Question: i work with cloudera live vm, there i have a hadoop and spral standalone cluster.
now i want submit my jobs with spark submit and flink run scripts. this works, too. but my apps can find the path to input and outputs files in the hdfs.
i set the path like: hdfs://127.0.0.1:50010/user/cloudera/outputs
the information from the port i get from this:

how to set the path for the hdfs in java??
best regards,
paul
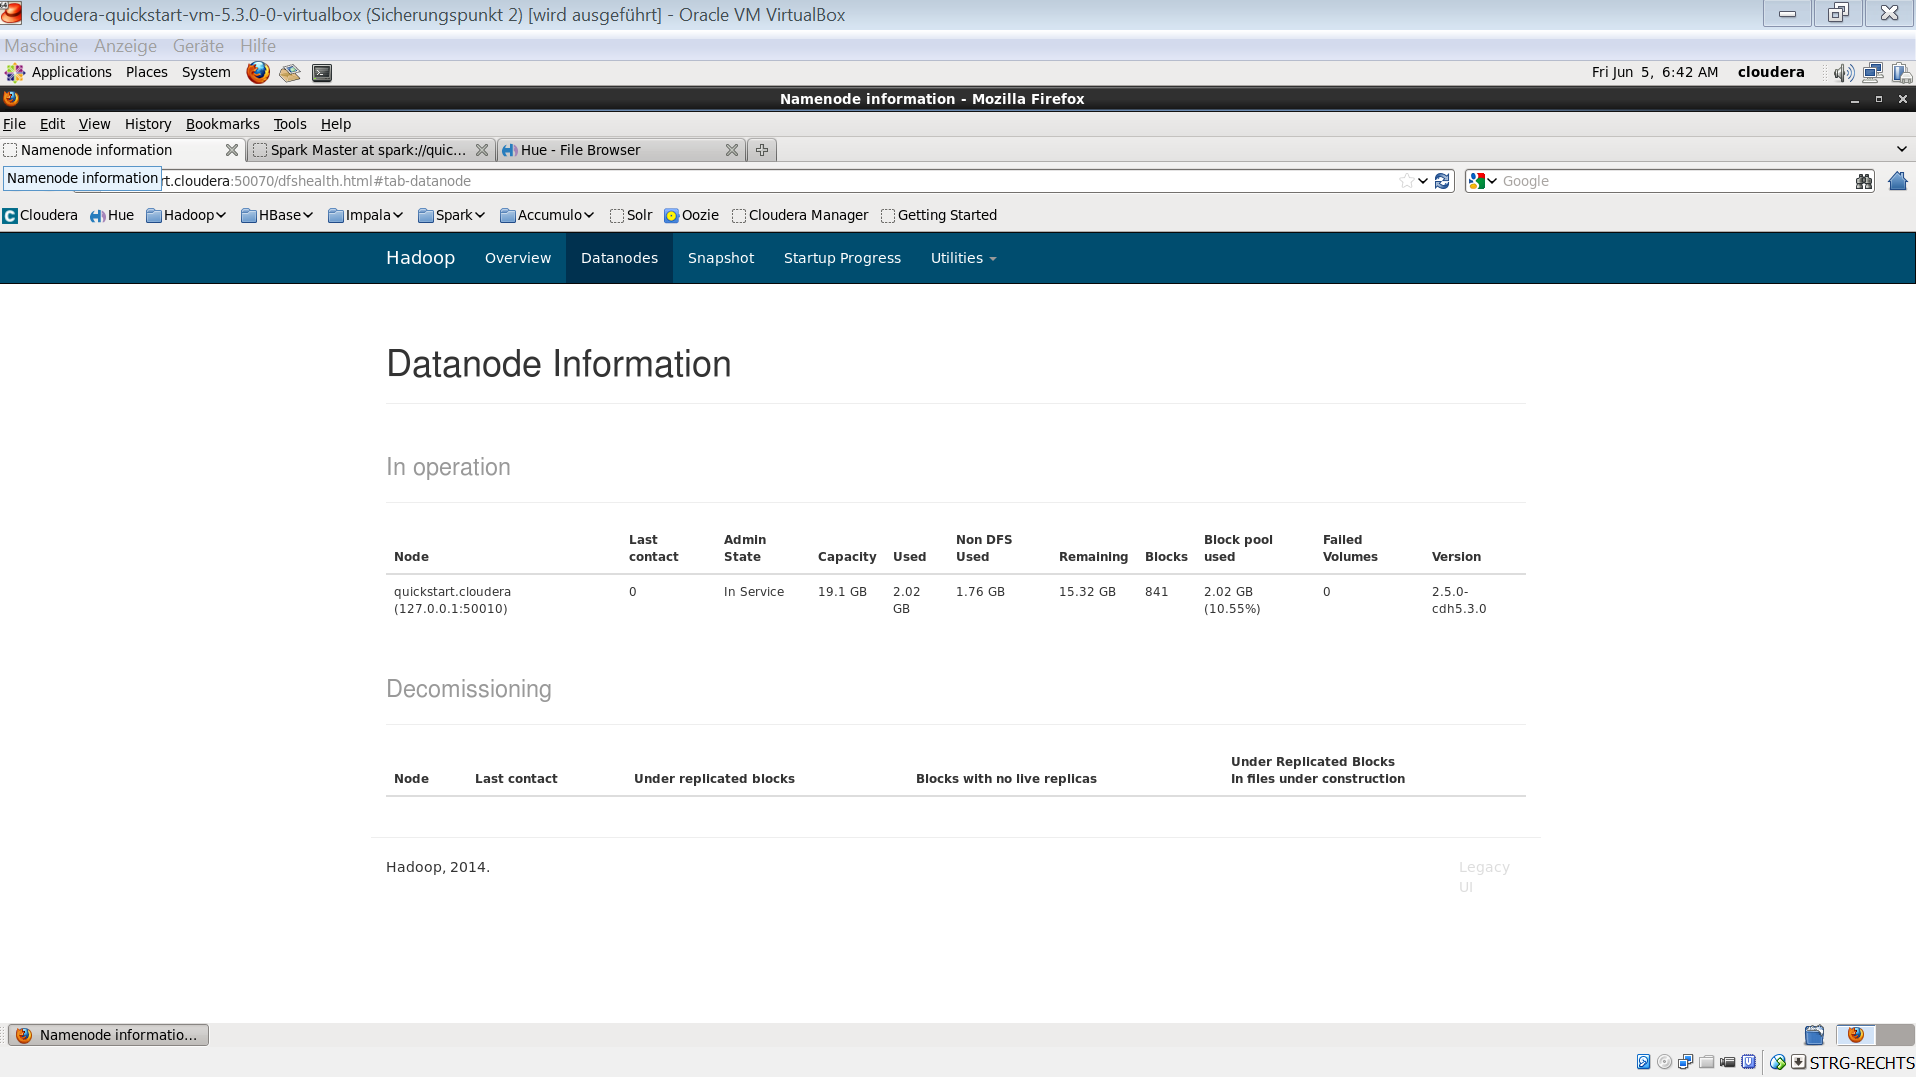
Answer: You don't have to set the path to the DataNode host. On the "Overview" page, you'll see the connection information for the NameNode, and that is also where you have to connect to.